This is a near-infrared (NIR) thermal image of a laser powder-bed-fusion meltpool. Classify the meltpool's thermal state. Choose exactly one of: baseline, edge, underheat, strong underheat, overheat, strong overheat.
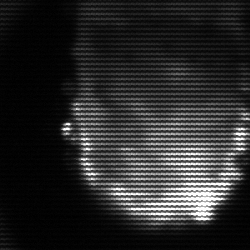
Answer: baseline